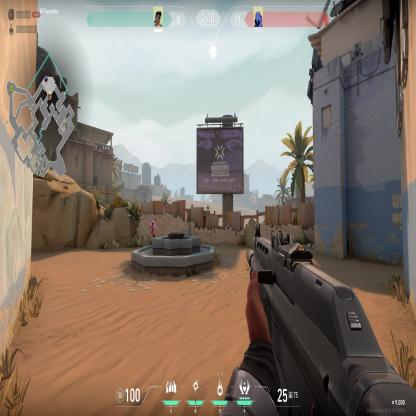
Label: enemy